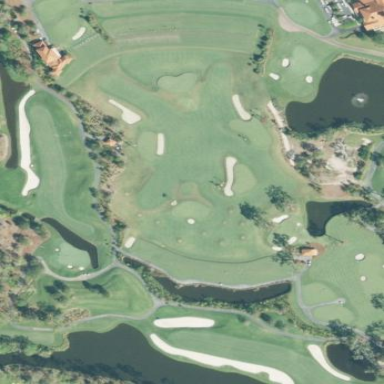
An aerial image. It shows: Water hazard on golf course. The hazard is natural water feature.